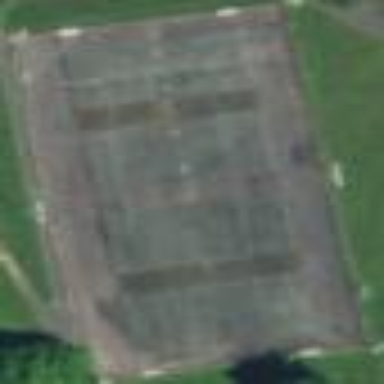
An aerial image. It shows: Tennis court on the leisure land pitch.